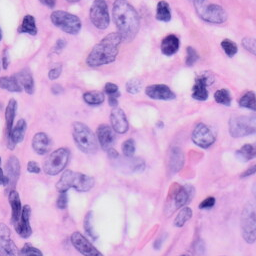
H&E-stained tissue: Skin